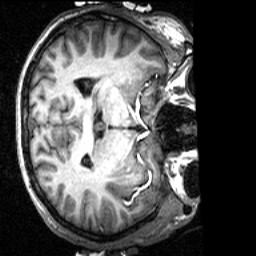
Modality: T1w
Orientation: axial
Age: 23
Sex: male